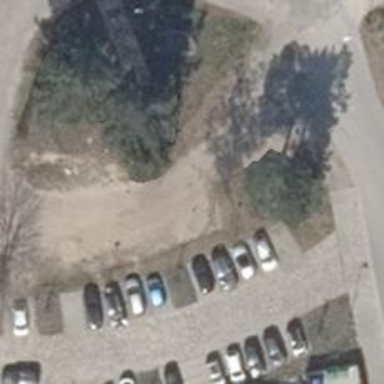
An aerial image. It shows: Compacted parking aisle alongside service road.